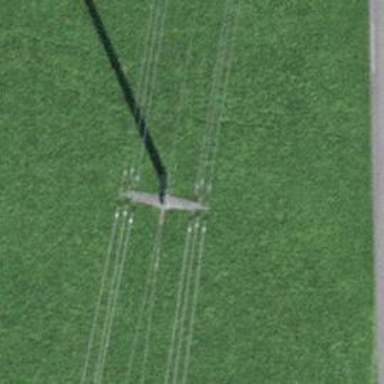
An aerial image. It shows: Three cables of power line.